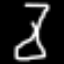
Label: hourglass